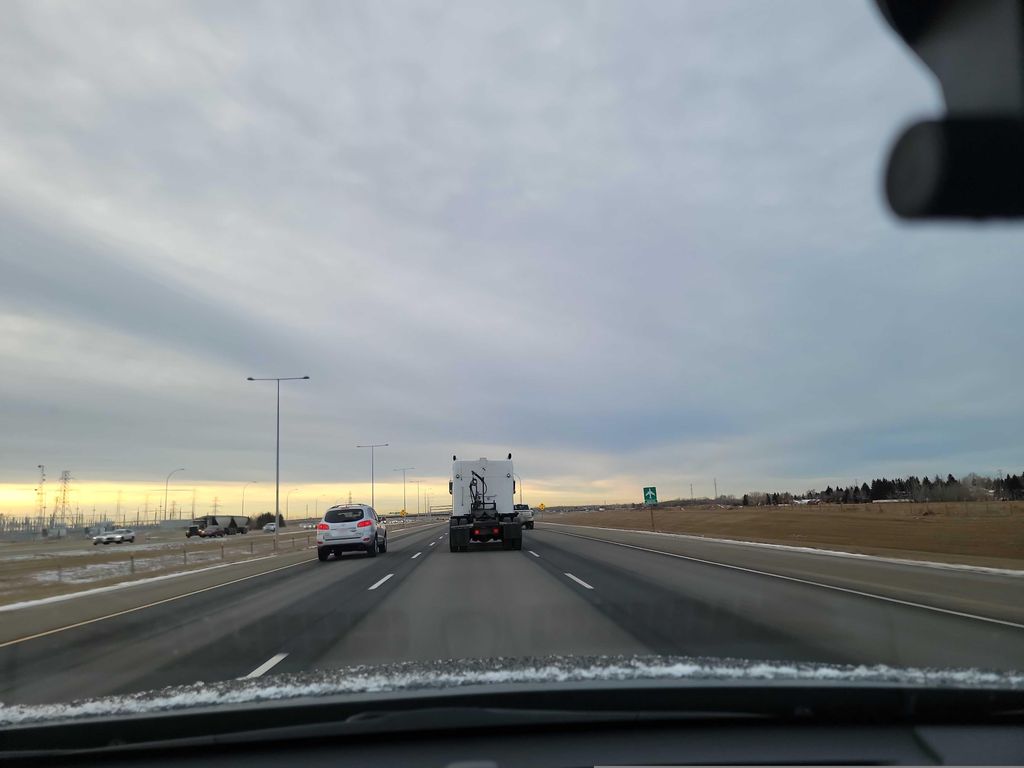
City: edmonton